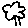
Label: tree